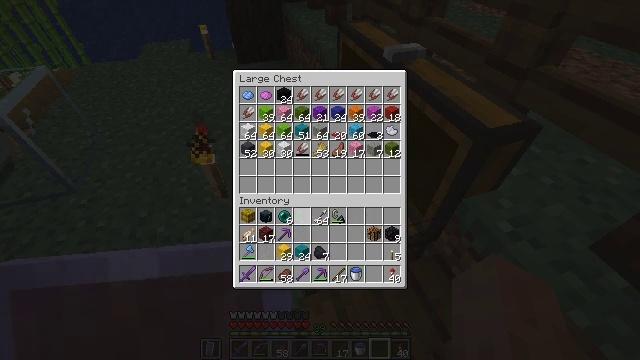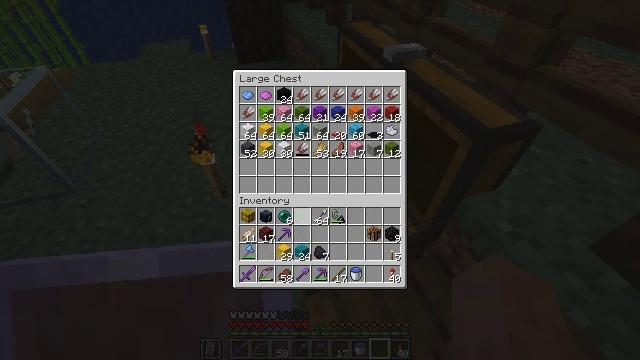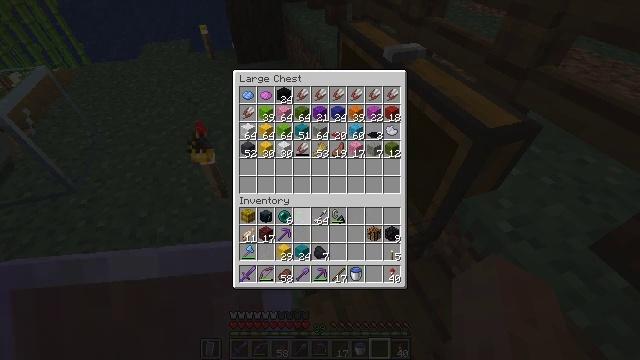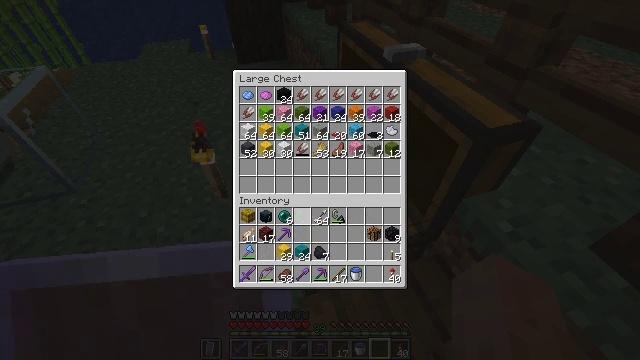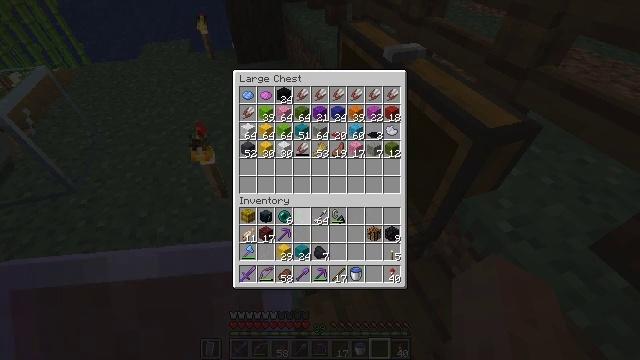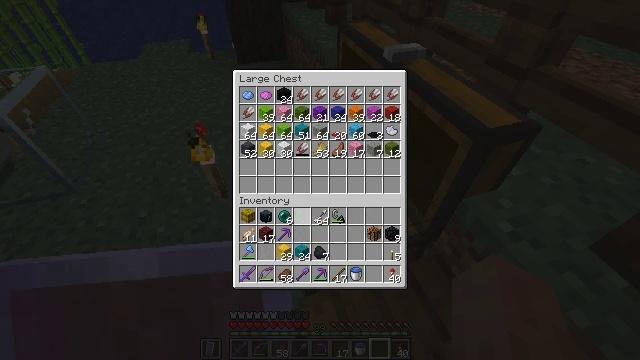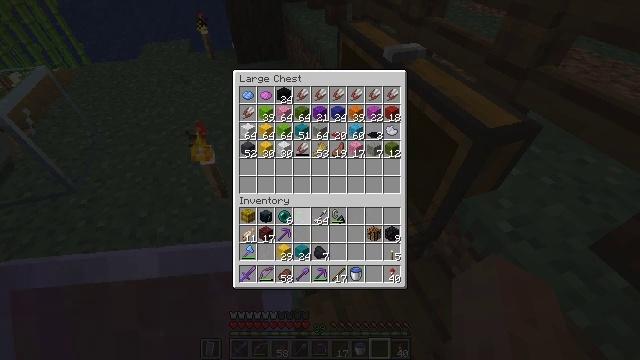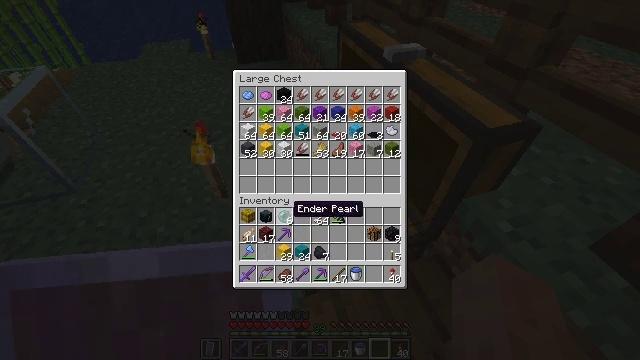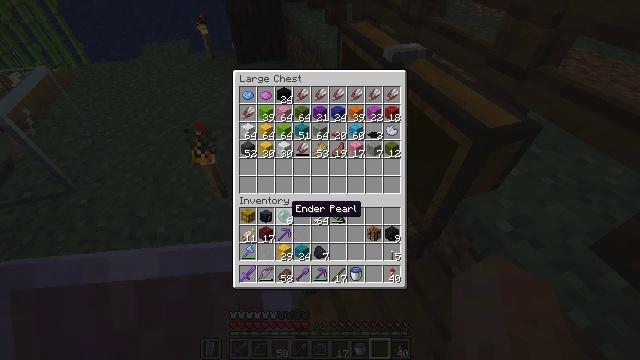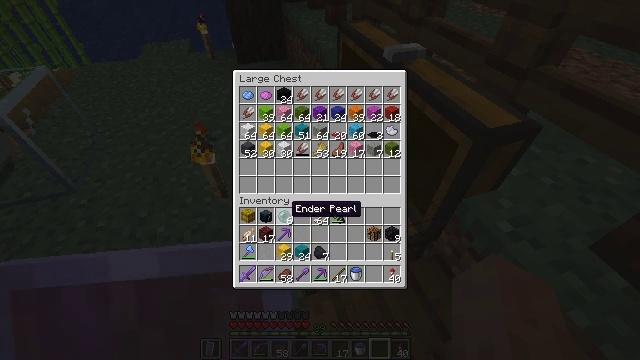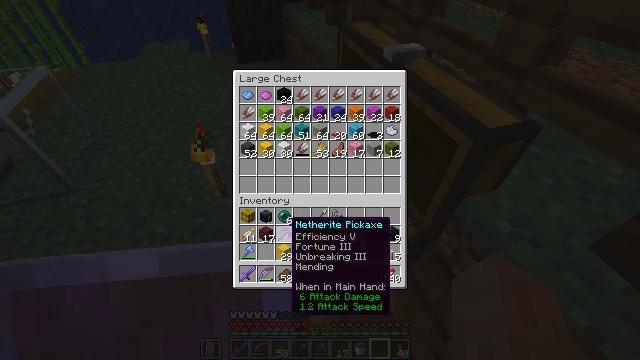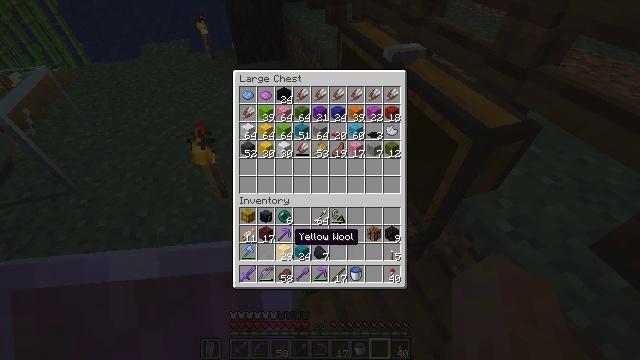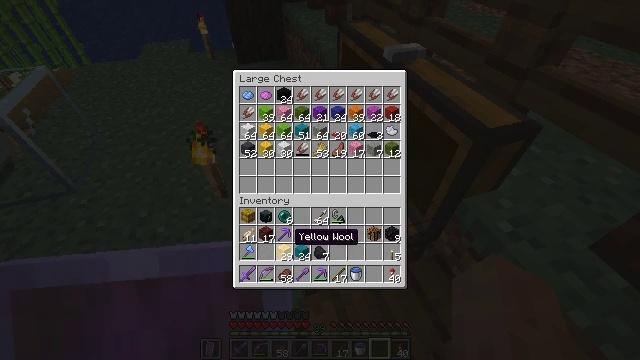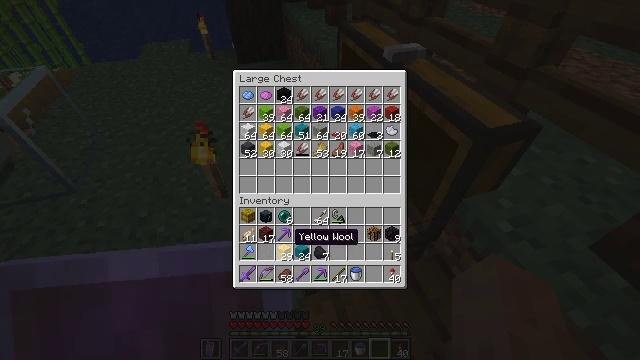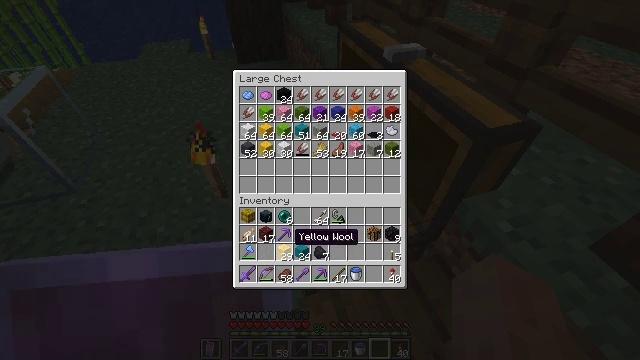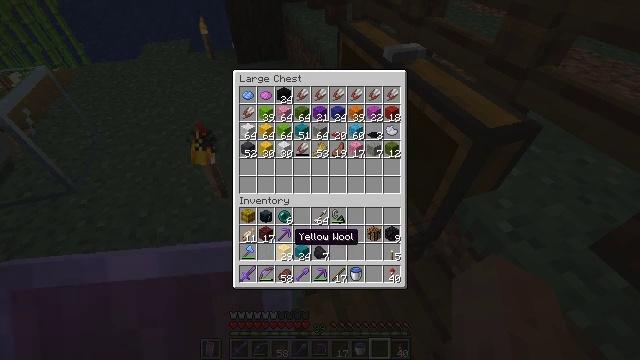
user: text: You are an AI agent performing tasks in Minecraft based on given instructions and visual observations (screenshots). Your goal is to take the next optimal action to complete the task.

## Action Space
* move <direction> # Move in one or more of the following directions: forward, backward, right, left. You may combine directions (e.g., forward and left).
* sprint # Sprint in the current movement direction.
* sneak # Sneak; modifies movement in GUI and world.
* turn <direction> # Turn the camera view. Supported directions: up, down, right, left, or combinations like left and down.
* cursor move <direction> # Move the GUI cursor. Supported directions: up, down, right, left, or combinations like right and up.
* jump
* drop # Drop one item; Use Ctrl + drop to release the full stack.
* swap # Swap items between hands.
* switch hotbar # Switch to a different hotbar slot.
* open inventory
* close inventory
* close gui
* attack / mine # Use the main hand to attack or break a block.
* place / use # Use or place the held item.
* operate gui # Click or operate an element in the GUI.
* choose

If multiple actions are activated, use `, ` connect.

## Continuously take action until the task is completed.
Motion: motion action
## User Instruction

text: craft item cyan carpet
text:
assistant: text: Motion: sneak, attack / mine
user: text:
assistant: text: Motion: sneak, attack / mine
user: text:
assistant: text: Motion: sneak
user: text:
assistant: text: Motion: sneak
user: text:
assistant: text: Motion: sneak
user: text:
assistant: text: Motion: sneak
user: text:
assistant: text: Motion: sneak, turn left
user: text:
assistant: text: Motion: sneak
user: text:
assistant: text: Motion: sneak
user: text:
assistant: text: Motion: sneak, turn down
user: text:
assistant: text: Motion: sneak, turn down
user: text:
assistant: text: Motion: sneak
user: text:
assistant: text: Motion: sneak
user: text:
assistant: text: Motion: sneak
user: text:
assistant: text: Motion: sneak
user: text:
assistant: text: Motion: sneak
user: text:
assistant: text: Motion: sneak
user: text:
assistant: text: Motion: sneak
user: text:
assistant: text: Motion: sneak, turn right
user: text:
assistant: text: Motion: sneak, turn right
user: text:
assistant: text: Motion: sneak, turn right
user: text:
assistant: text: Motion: sneak, turn right
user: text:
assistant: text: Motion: sneak, turn right
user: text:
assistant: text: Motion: sneak
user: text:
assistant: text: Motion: sneak
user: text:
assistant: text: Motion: sneak
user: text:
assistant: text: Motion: no_op
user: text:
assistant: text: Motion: no_op
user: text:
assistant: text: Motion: no_op
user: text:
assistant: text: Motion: no_op